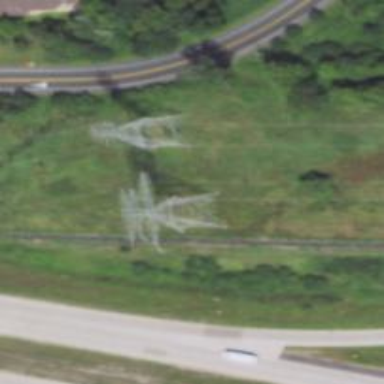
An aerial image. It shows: Lattice structure tower used for power transmission.